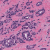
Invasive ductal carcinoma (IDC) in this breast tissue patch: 1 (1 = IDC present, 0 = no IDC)